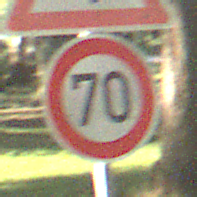
Verkehrszeichen: Geschwindigkeit70
Zusatzzeichen oben: AmphibienwanderungRechts
Umgebung: Outdoor, Nature
Tageszeit: MorningAfternoon
Wetter: Clear
Licht: Natural
Jahreszeit: NotSpecified
Kontrast: HighContrast